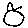
Label: circle